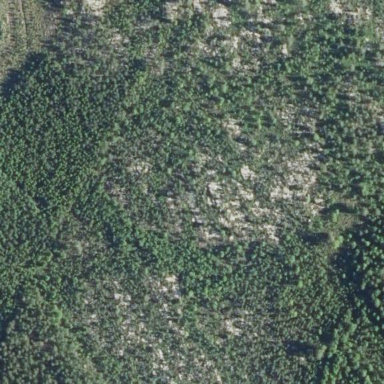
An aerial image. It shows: Landscape of bare rock.